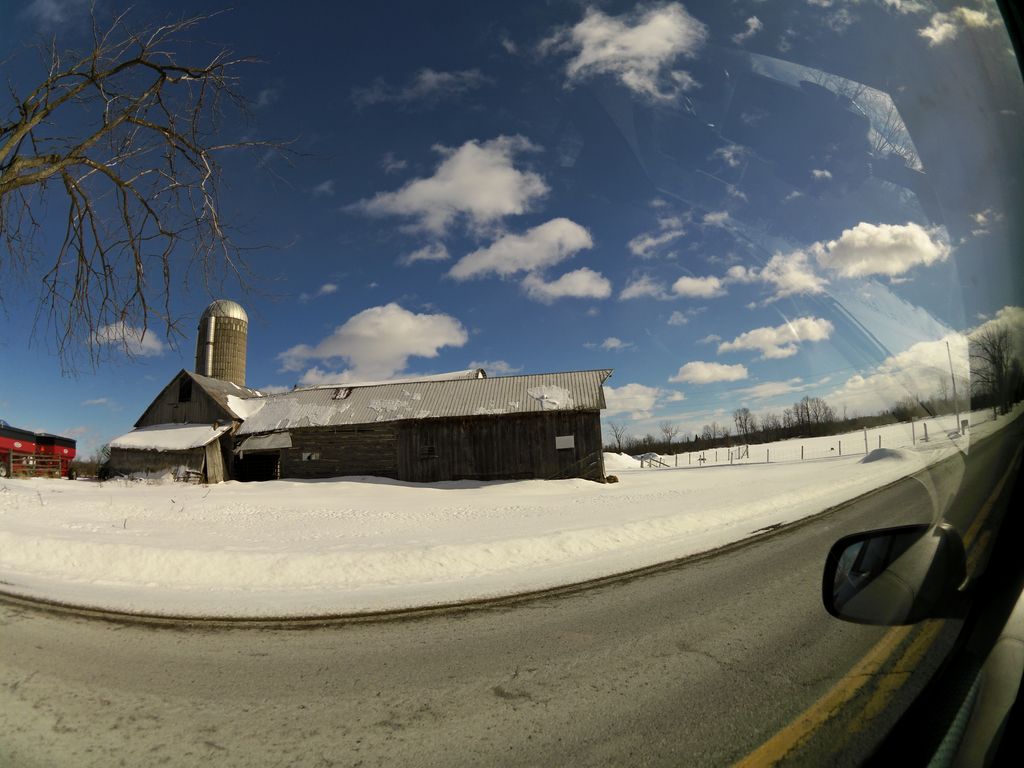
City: ottawa-gatineau